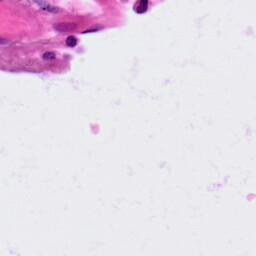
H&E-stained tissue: Lung